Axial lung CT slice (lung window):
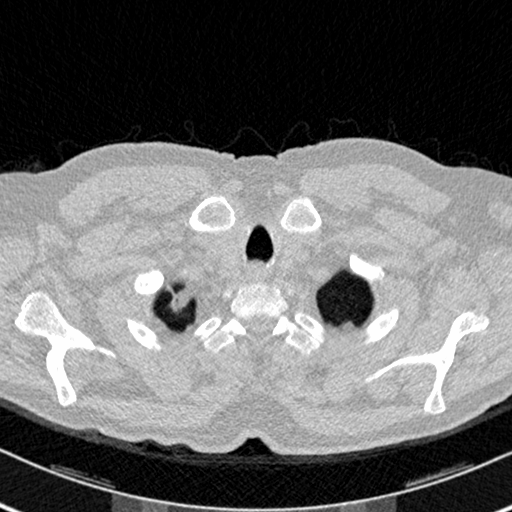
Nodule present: no